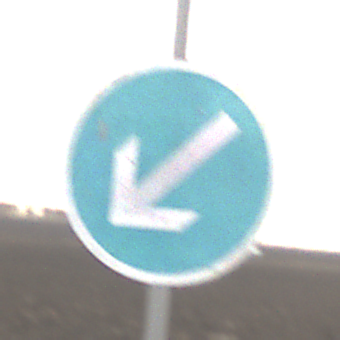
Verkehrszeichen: VorgeschriebeneVorbeifahrtLinks
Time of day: MorningAfternoon
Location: Outdoor (Nature)
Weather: Overcast
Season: NotSpecified
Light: Natural